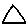
Label: triangle